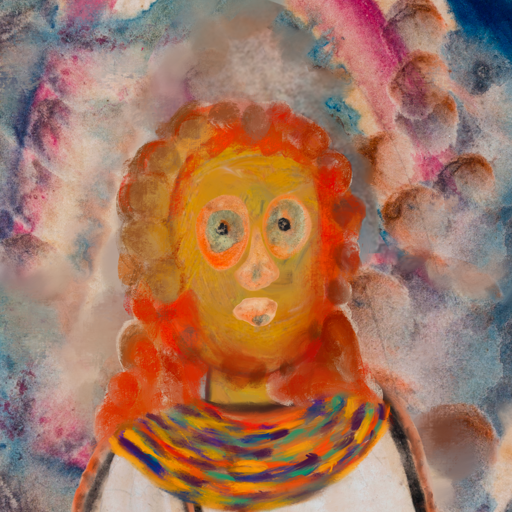
Background: Rupkatha, Head And Neck Front: After_Raid, Face Front: Childish, Bust: Roy_Bahadur, Hair Front: Rupkatha, Head Accessory: Blank, Second Necklace: An_Impression_2, Necklace: Blank, Baby: Blank